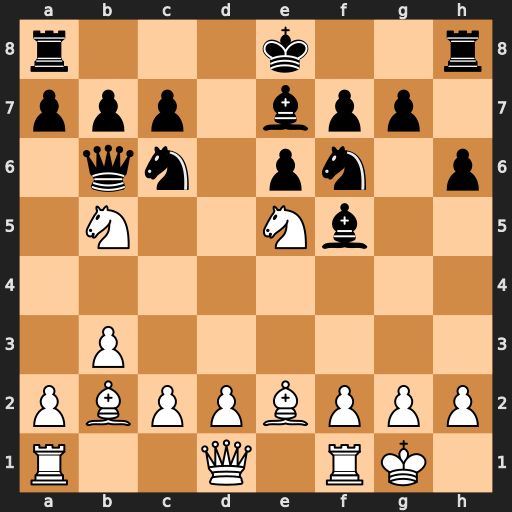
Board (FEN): r3k2r/ppp1bpp1/1qn1pn1p/1N2Nb2/8/1P6/PBPPBPPP/R2Q1RK1
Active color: w
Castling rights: kq
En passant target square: -
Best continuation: Nc4 Qxb5 Nd6+ cxd6 Bxb5